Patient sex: M
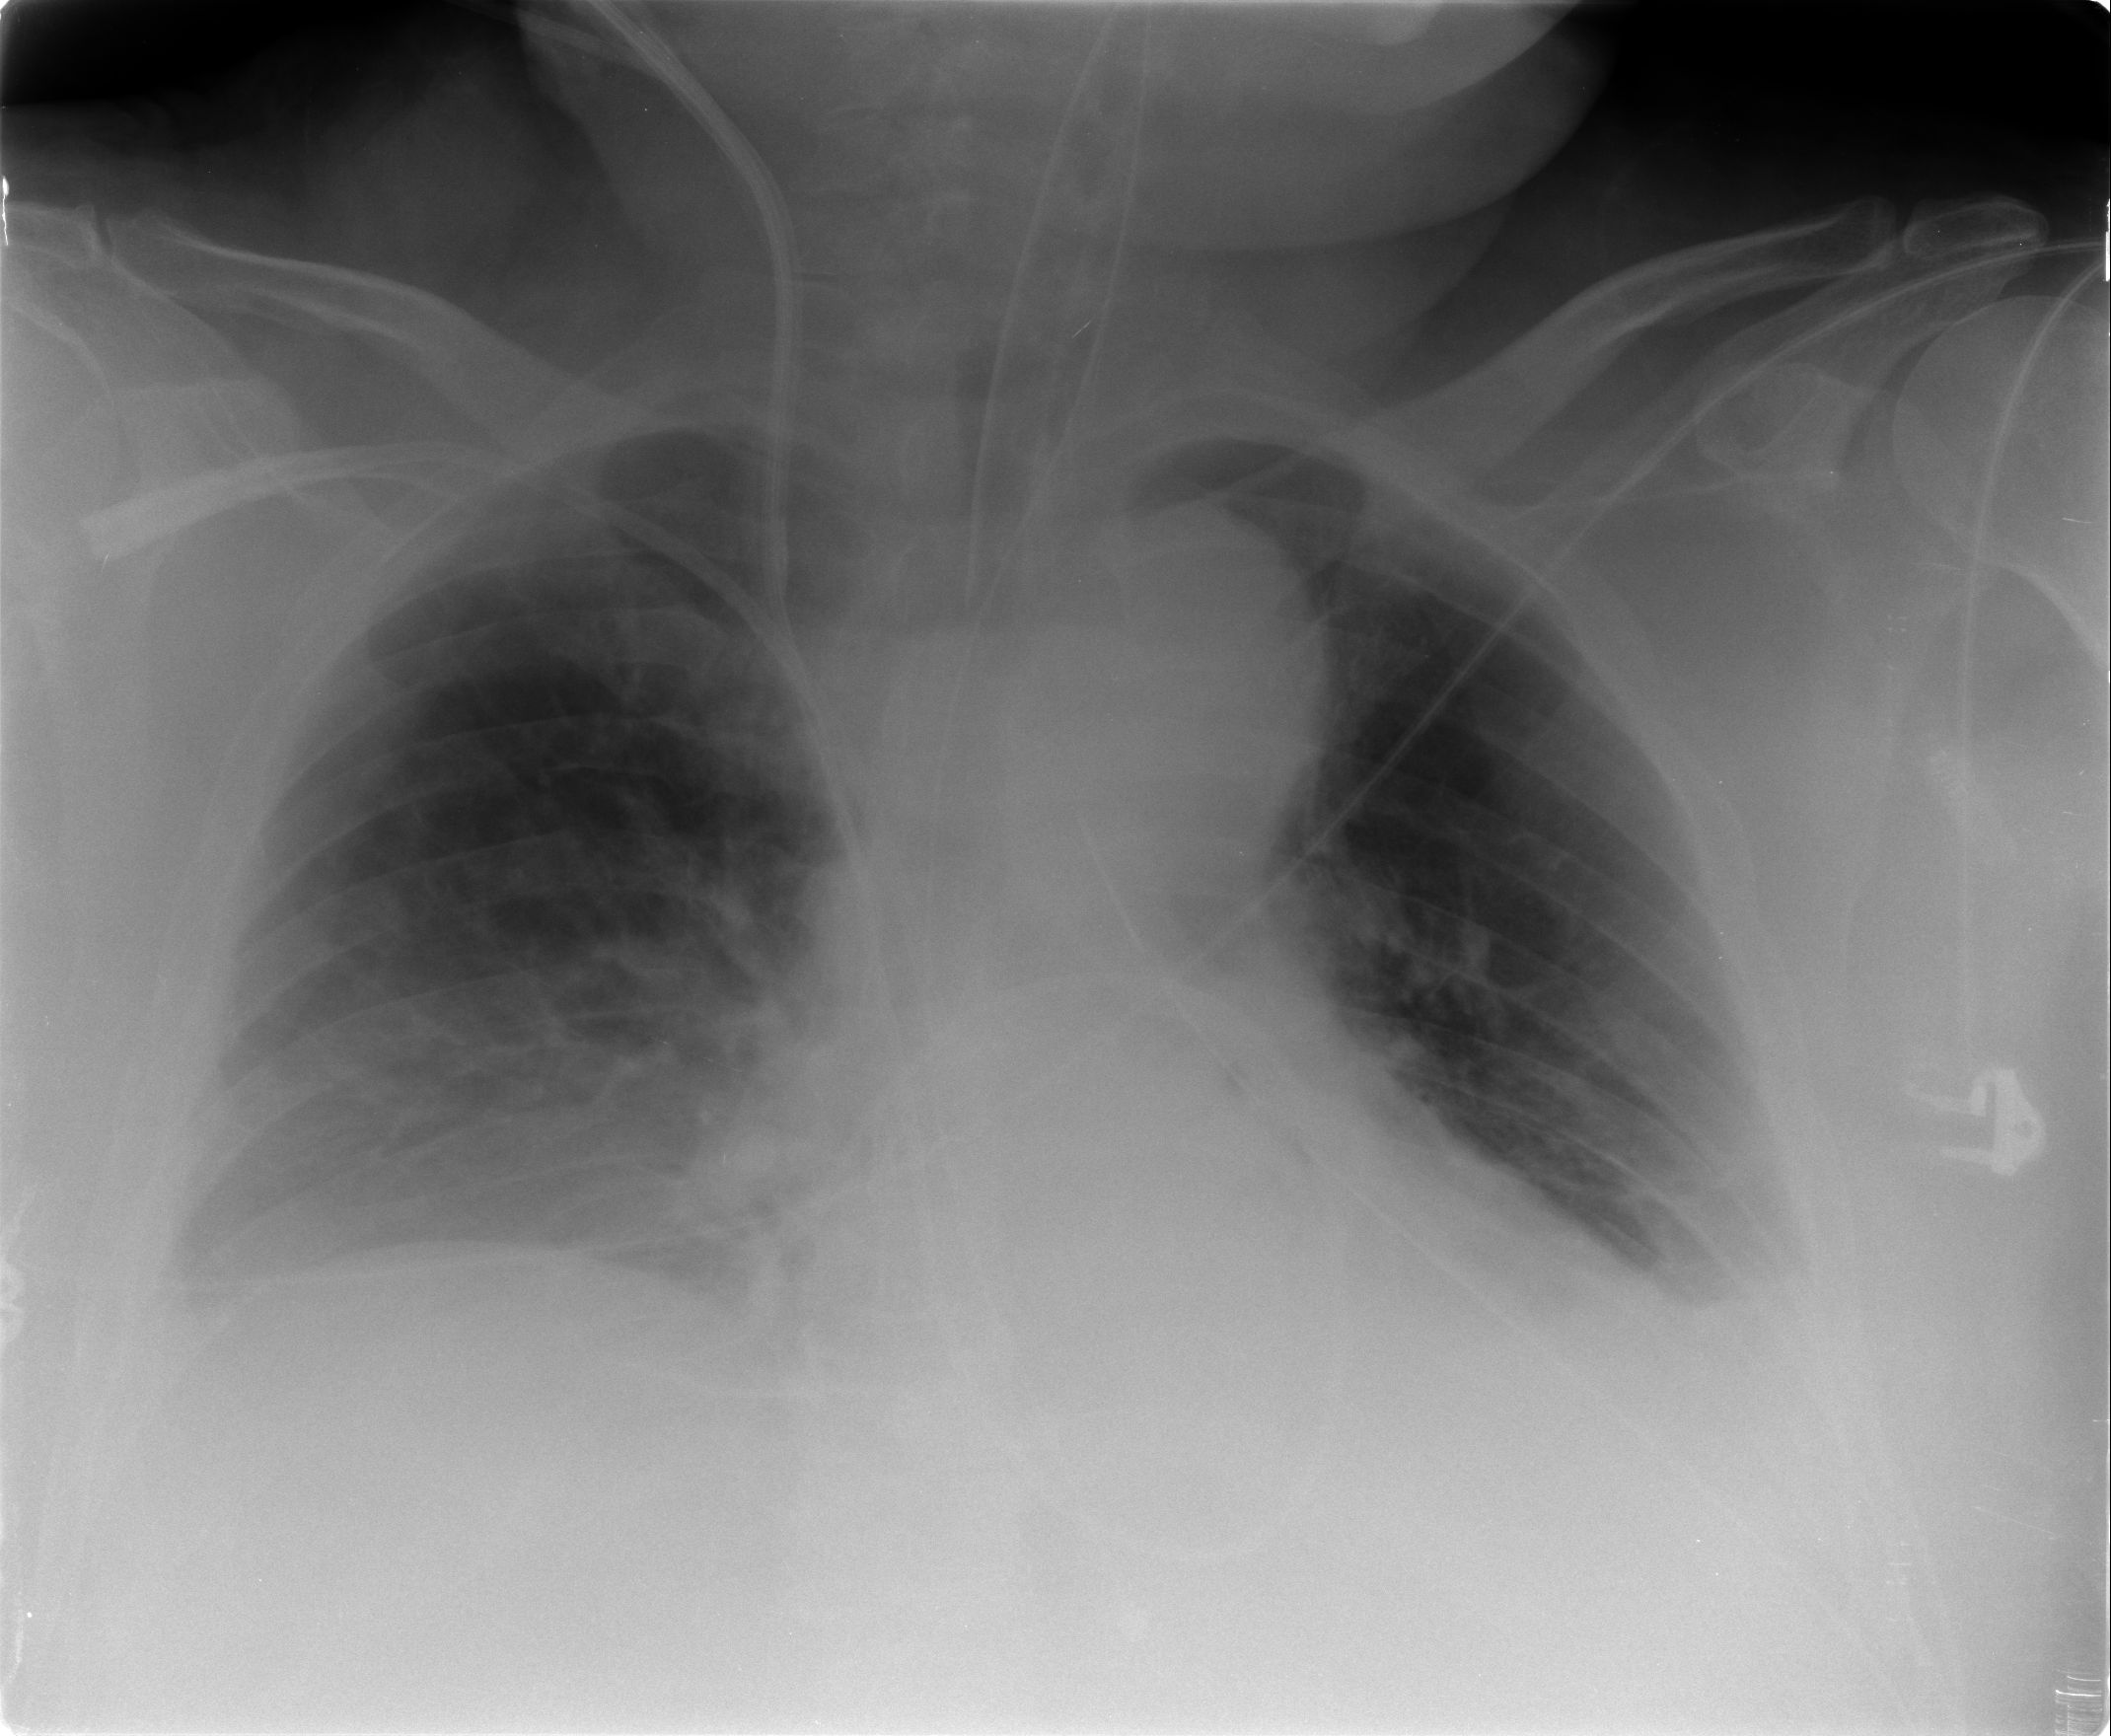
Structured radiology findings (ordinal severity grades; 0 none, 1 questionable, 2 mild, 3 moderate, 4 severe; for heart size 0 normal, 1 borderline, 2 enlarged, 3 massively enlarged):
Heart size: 0
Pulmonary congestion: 0
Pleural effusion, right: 1
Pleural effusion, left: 2
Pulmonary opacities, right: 0
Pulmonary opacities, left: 0
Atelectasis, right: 1
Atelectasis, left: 2